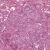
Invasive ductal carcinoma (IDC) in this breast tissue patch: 1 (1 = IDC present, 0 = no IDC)